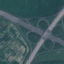
Land use / land cover: Highway